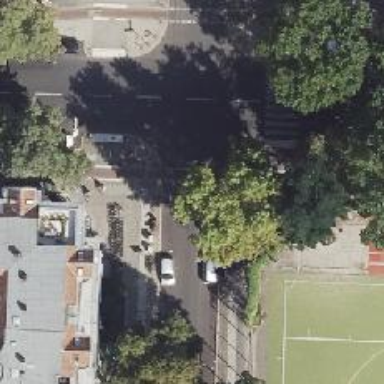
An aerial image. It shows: Asphalt footpath with unmarked crossing.